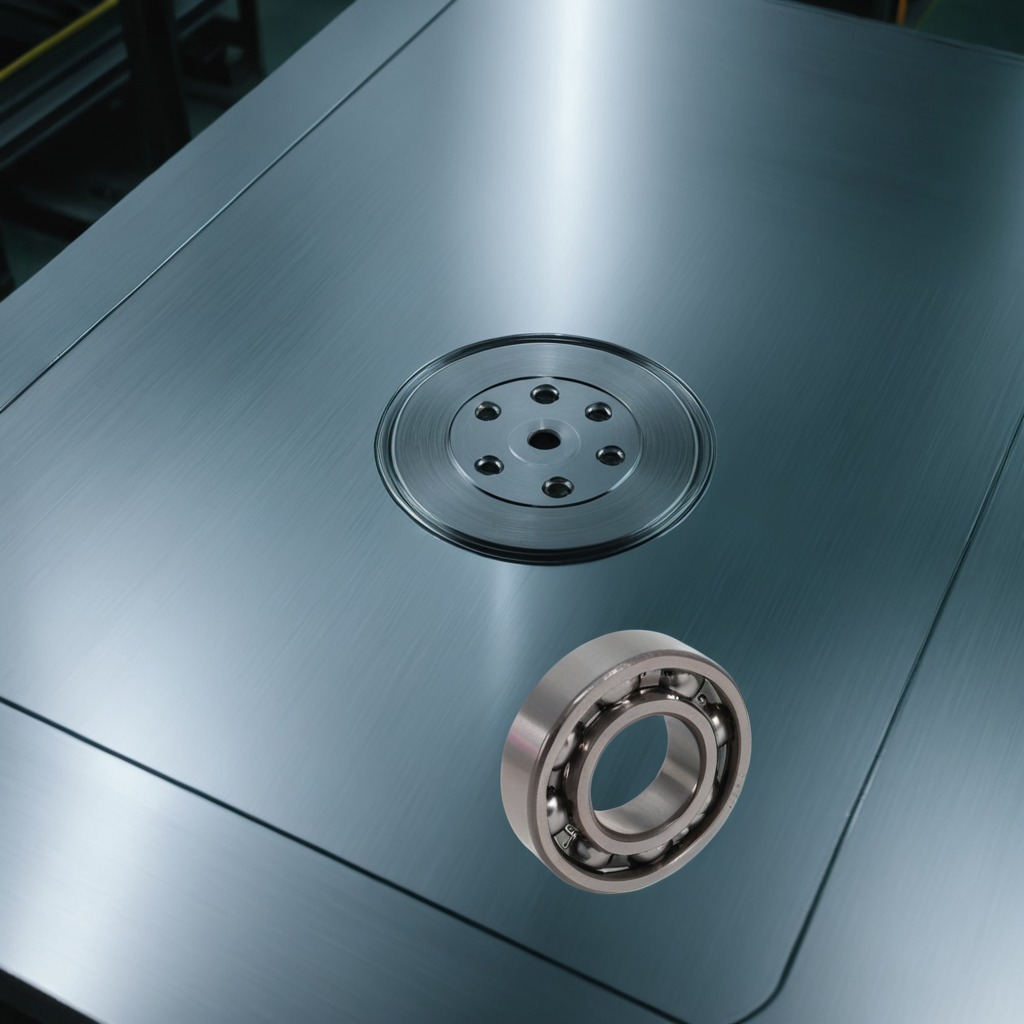
A ball bearing is lying on a metal table in a machine shop under fluorescent lights.